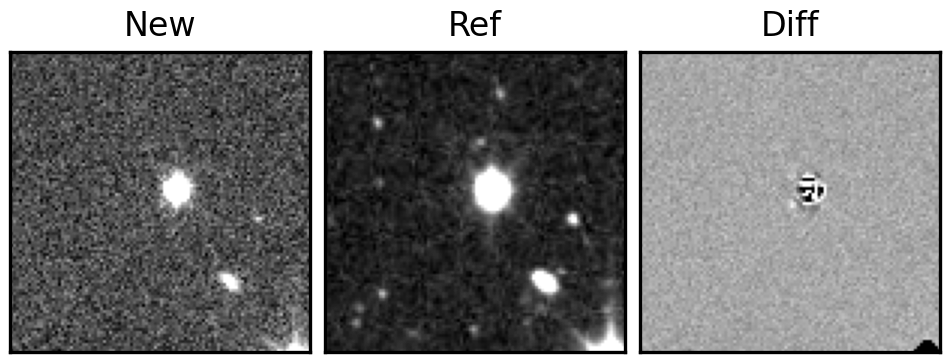
Label: bogus